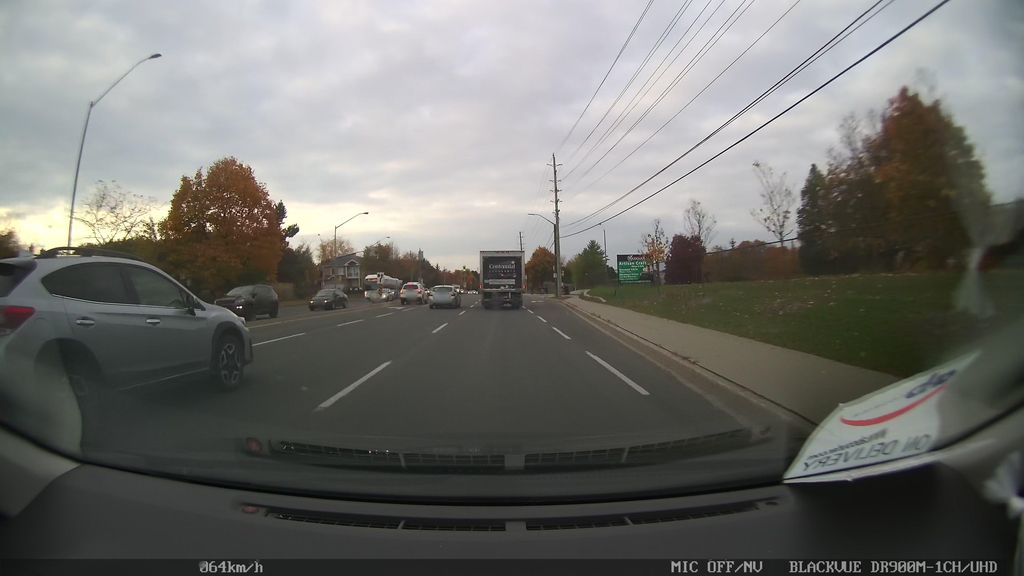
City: toronto